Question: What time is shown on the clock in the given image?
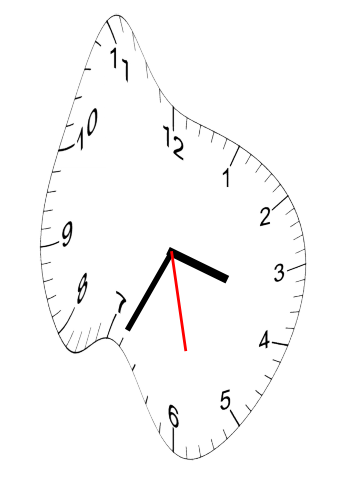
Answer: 03:34:28